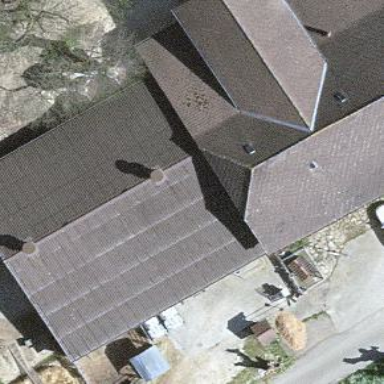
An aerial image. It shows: Farm building.